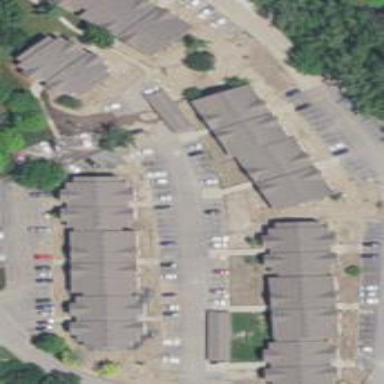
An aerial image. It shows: Living street.